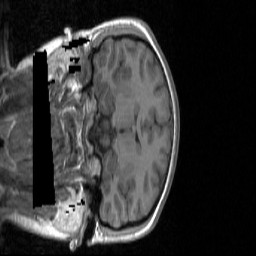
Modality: T1w
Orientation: coronal